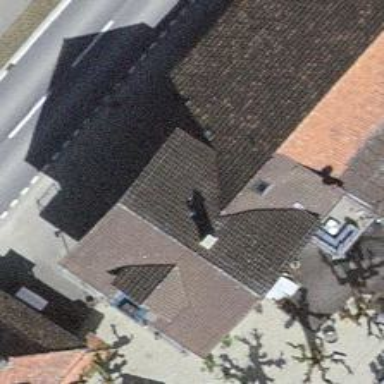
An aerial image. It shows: Restaurant.